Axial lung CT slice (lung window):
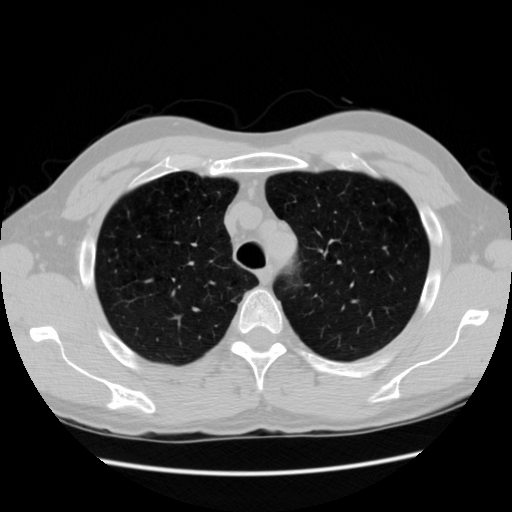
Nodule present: no